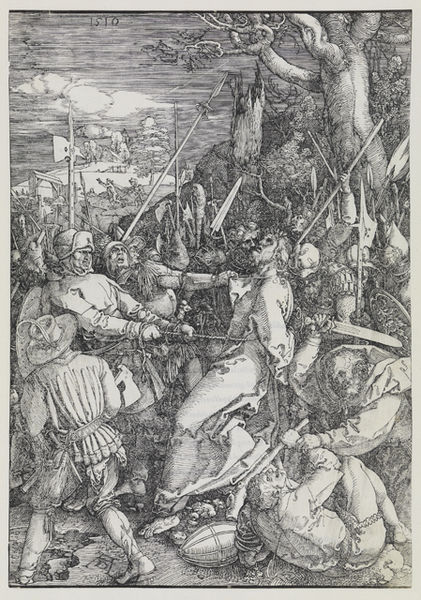
Titel: Die Gefangennahme Christi
Künstler: Albrecht Dürer
Standort: Karlsruhe
Institution: Staatliche Kunsthalle Karlsruhe
Schlagwörter: baum, berg, feder, feuer, himmel, kampf, mann, weiß, wolken, menschen, hut, männer, ohr, schwarz, skizze, zeichnung, wiese, bart, hinrichtung, tod, tot, signatur, hügel, strick, renaissance, bauern, fesseln, holzschnitt, liegen, grafik, monochrom, gewalt, krieg, schlacht, lanze, soldaten, inschrift, ad, verderben, schild, seil, druck, druckgraphik, schwarzweiss, druckgrafik, schraffur, radierung, stich, festnahme, gefangennahme, schwert, schwerter, säbel, uniform, waffen, durcheinander, gemetzel, schwerte, soldat, stöcke, verletzt, verletzte, getümmel, degen, helm, ritter, kämpfen, rüstung, römer, christus, jesus, kreuzigung, sterben, axt, qual, mittelalter, hellebarde, heiliger, lanzen, opfer, speer, speere, töten, dürer, gefangener, kupferstich, beil, verletzung, petrus, baumstumpf, christi, gefecht, weinberg, martyrium, golgotha, albrecht, albrecht dürer, sperr, folter, passion, grausam, ölberg, passion christi, schongauer, helebarde, landsknechte, albrecht dürrer, antonius, mittelaler, schmwerz, 1510, zeichbubg, ohr petrus